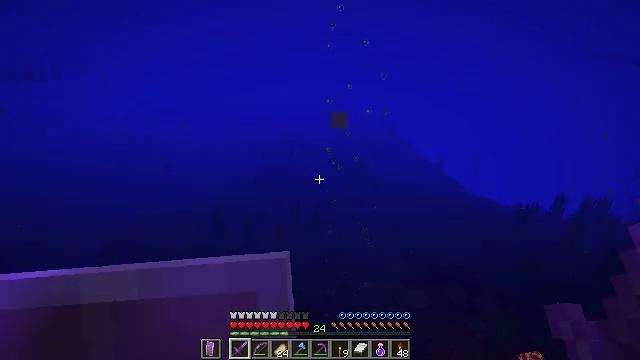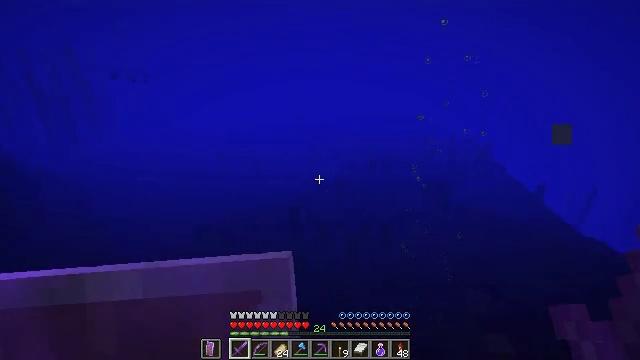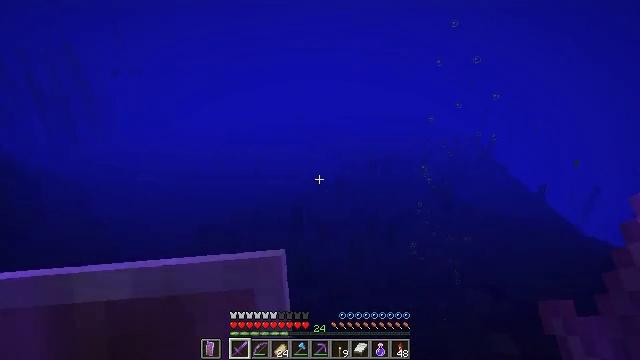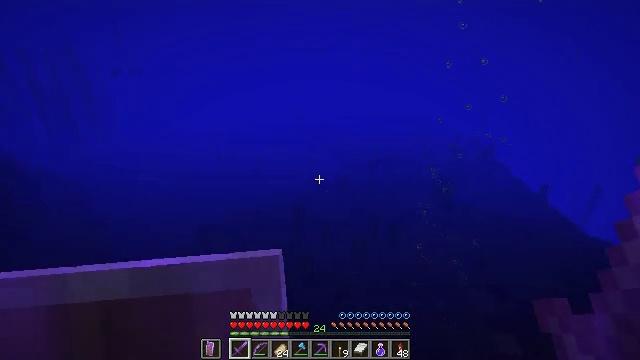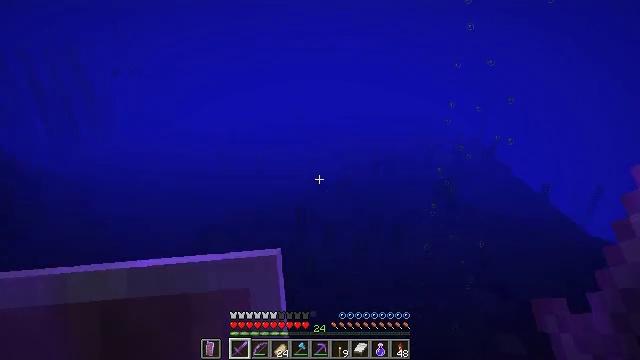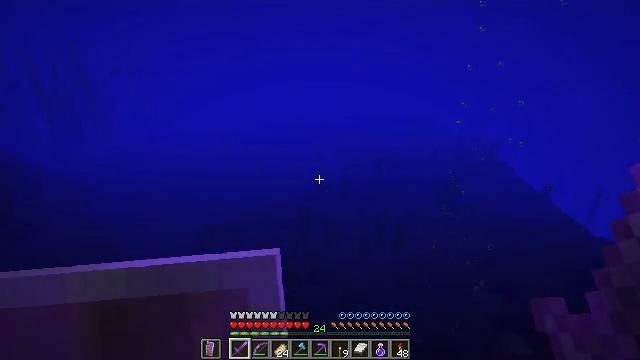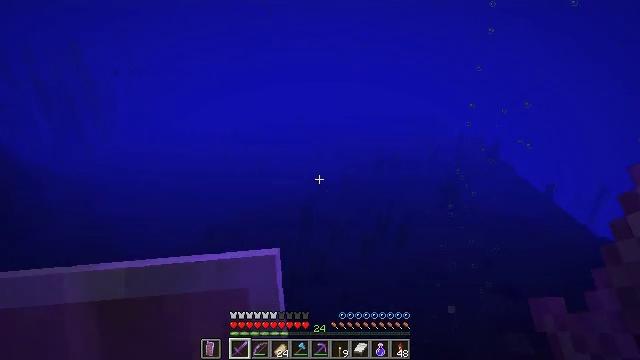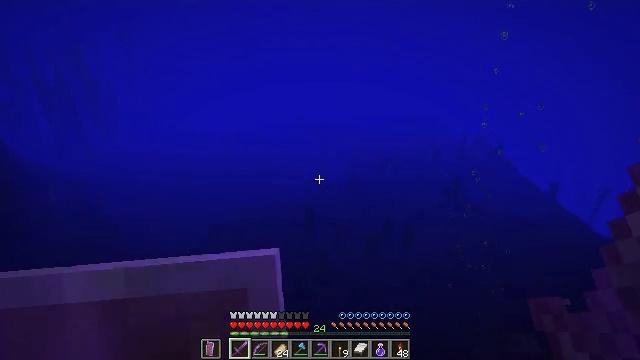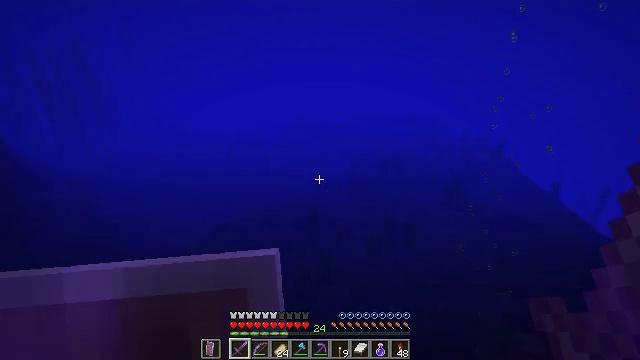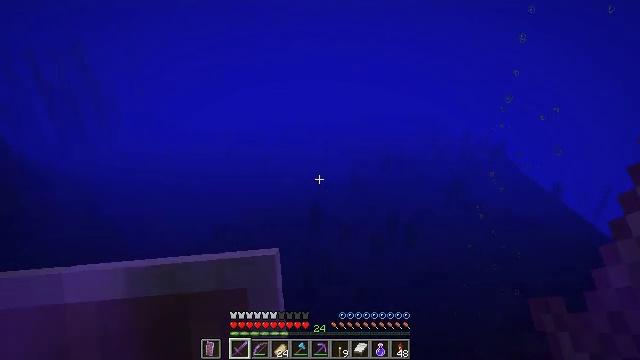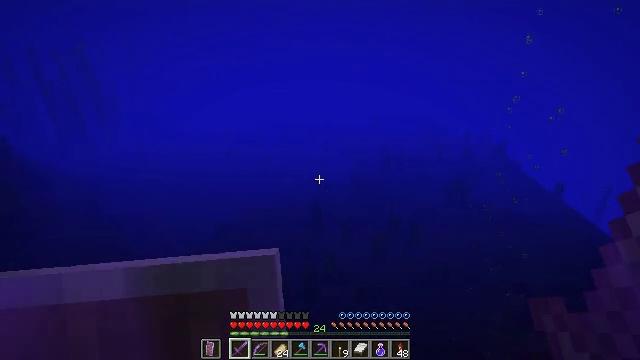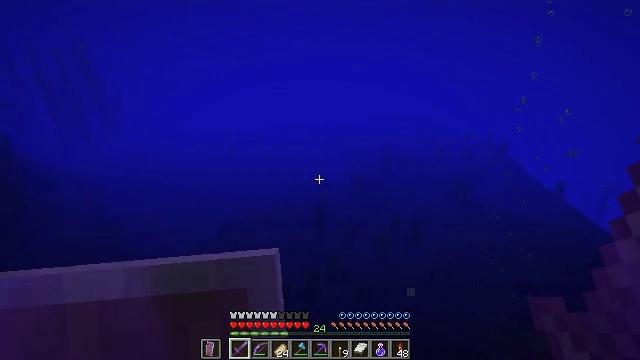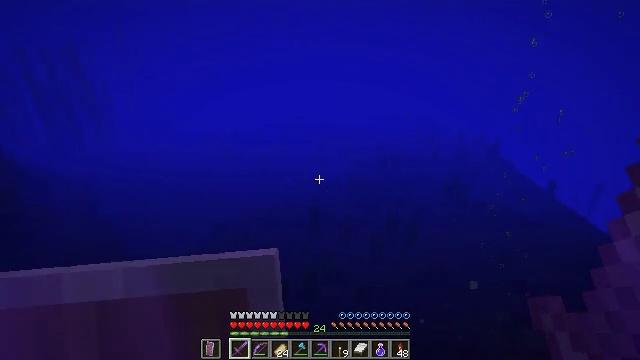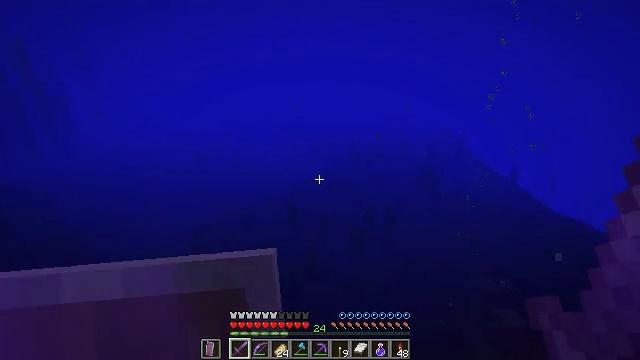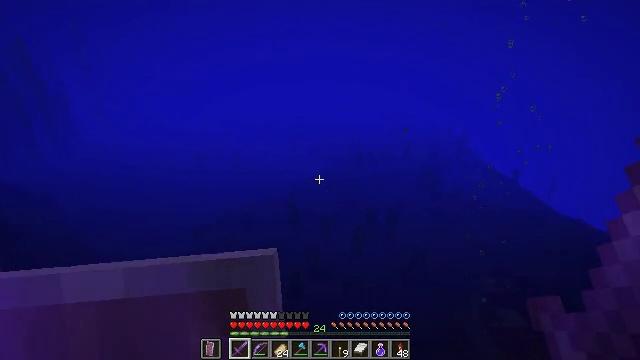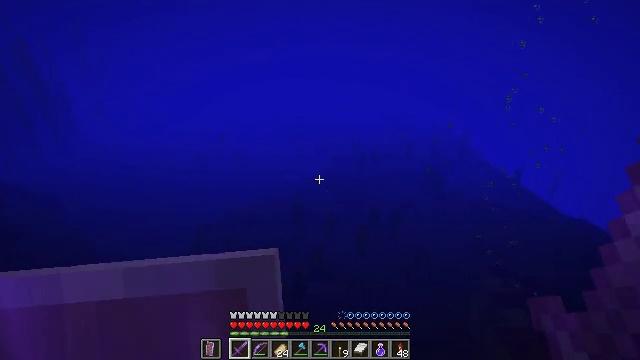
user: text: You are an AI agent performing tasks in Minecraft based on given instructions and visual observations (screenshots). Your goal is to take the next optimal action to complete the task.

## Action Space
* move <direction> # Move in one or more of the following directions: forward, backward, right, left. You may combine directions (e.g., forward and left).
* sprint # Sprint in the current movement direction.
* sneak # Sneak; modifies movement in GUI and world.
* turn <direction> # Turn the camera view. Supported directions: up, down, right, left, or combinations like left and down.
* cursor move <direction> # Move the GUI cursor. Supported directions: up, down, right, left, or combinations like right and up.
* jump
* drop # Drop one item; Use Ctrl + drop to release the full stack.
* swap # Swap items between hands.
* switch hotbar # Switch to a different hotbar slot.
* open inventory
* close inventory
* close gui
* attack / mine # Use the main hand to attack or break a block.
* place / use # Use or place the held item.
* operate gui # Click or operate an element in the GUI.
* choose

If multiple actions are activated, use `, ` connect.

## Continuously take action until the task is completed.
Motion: motion action
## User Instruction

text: Remove stone brick stairs from the inventory.
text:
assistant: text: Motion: move left, turn left and up
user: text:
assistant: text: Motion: move left
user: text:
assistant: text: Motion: move left
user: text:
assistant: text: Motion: move left
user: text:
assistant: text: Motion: move left
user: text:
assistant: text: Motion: move left
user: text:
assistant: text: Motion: move left
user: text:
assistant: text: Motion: move left
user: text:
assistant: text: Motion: move left
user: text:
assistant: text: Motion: move left
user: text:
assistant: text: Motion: move left
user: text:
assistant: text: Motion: move left, turn right
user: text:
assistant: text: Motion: move left, turn right
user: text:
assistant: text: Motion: move left
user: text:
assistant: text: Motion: move left
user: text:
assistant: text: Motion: move left
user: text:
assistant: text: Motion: move left
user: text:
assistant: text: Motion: move left, turn right
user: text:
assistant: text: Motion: move left, turn right and up
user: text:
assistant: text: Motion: move left, turn right
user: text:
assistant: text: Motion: move left, turn right and down
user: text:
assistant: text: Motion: move left, turn right
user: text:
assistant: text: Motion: move left
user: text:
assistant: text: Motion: move left
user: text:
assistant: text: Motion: move left
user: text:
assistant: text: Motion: move left
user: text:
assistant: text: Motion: move forward and move left
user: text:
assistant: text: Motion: move forward
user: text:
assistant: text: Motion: move forward
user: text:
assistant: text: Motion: move forward